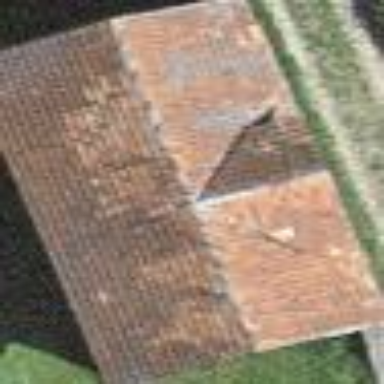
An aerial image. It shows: Rural barn.